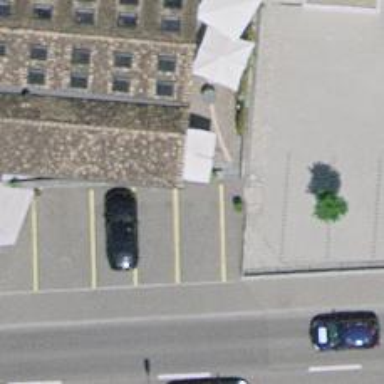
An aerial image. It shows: Charging station.